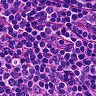
Metastatic tissue present: no